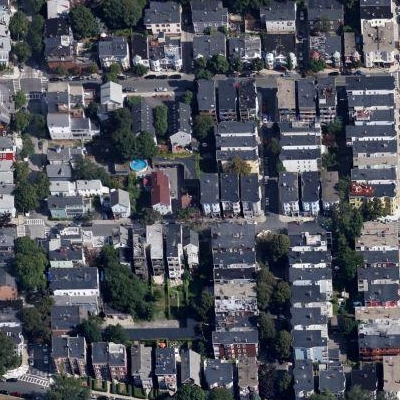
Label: Resident